Question: I've struggled to get a login / startup view to show before my mainWindow nav controllers and its finally working, but I'm now getting these analyzer warnings. If I release the navigation controller, the release in the dismiss button with cause an error.
what should I do here ?

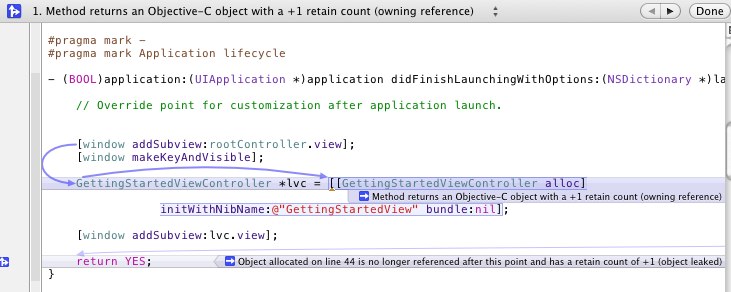
Answer: You get a warning, because you allocate a new object, but your reference is lost when the method returns. You probably want to make your lvc an instance variable, so that you can access it later (and maybe release it when it's no longer needed).